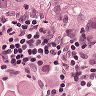
Metastatic tissue present: yes